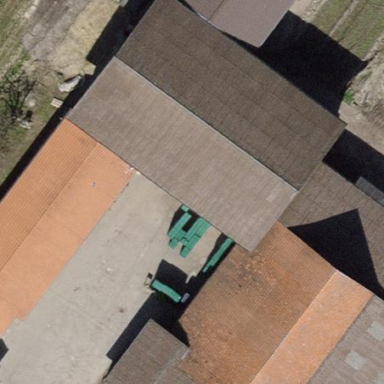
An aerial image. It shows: Gabled roof farm building.